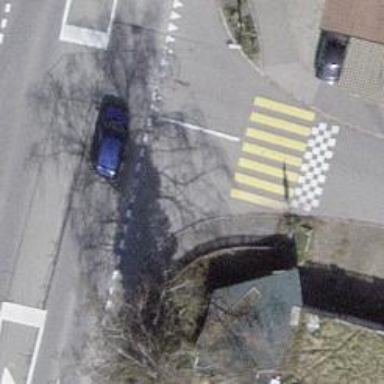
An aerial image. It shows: Paved footway with marked crossing.